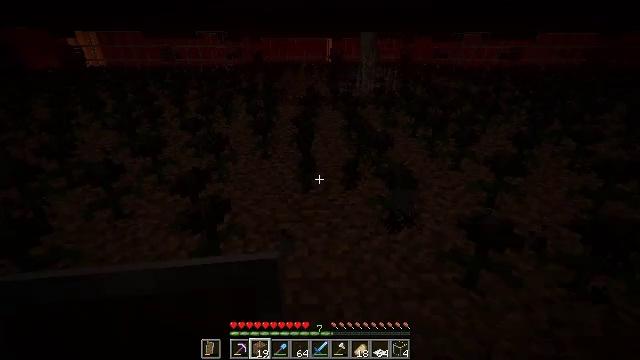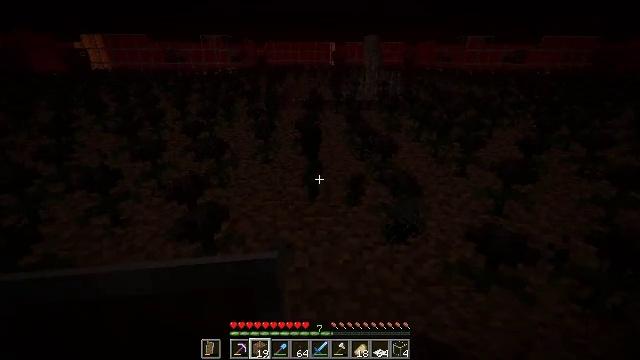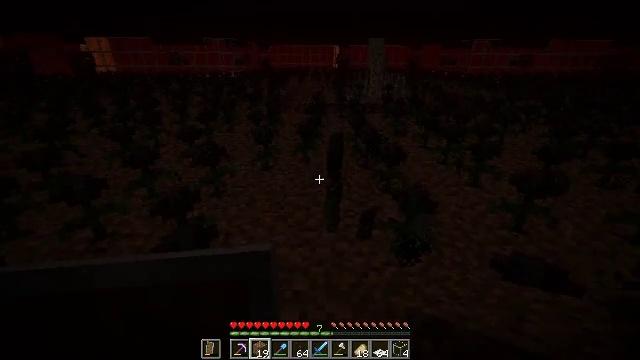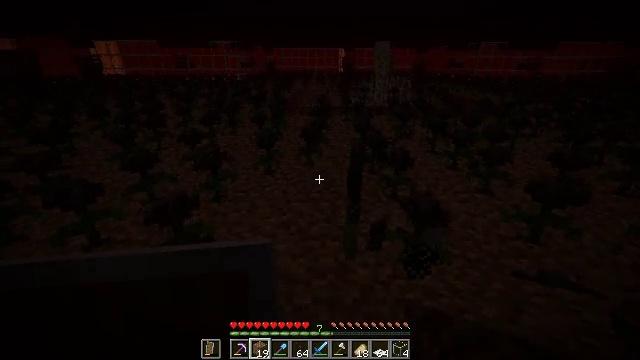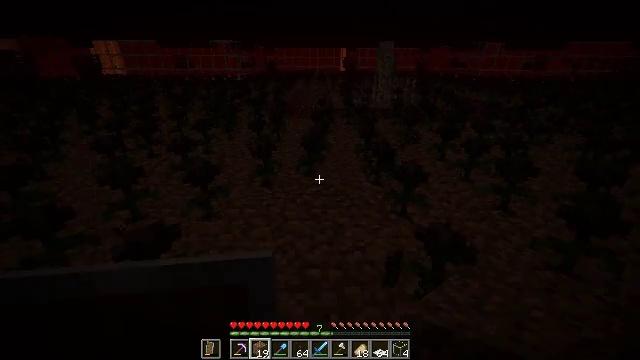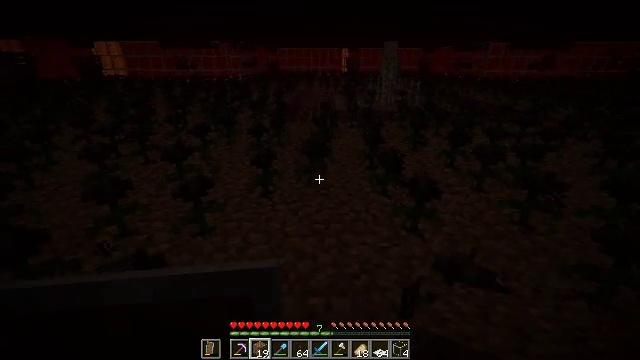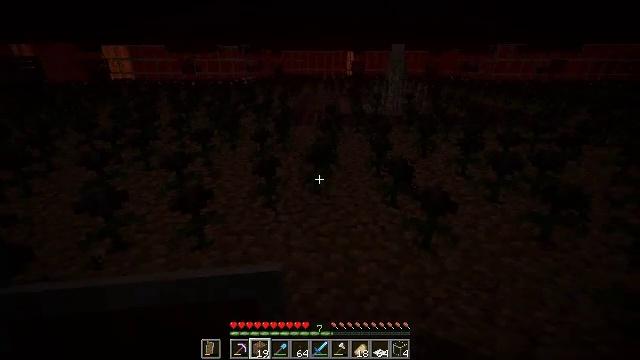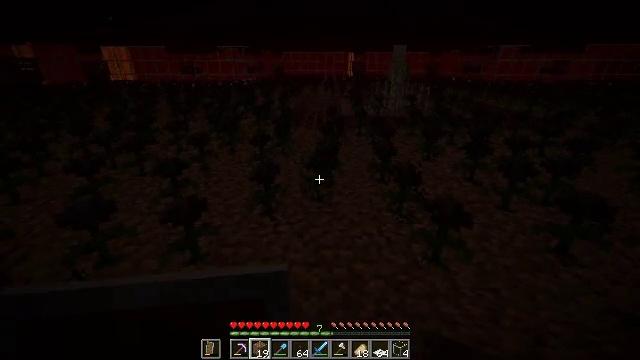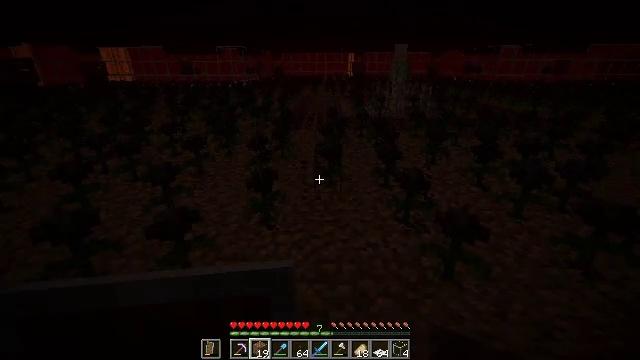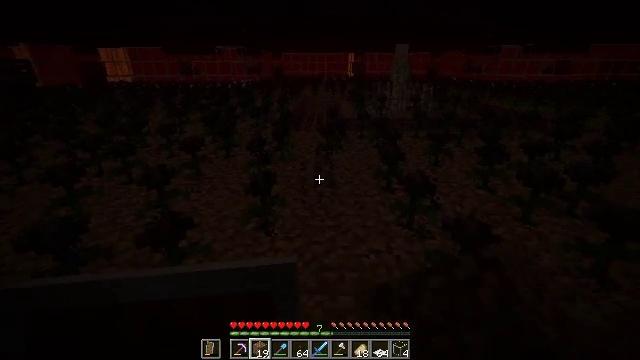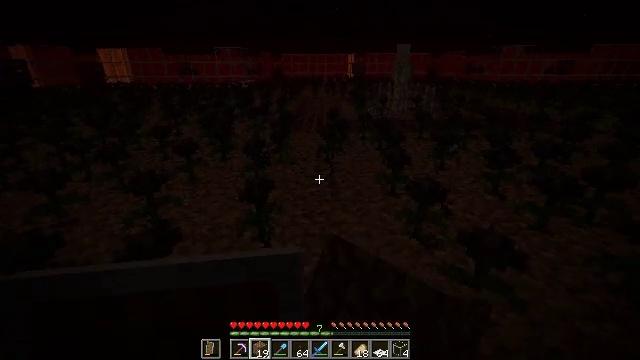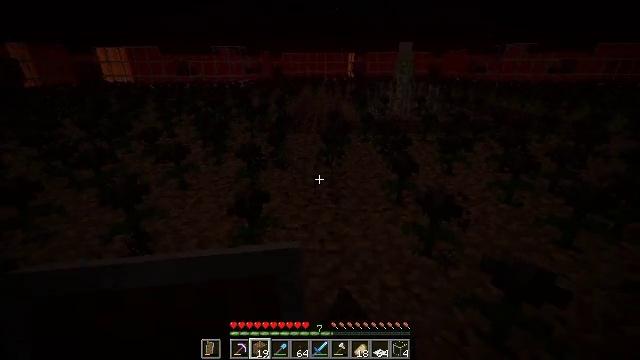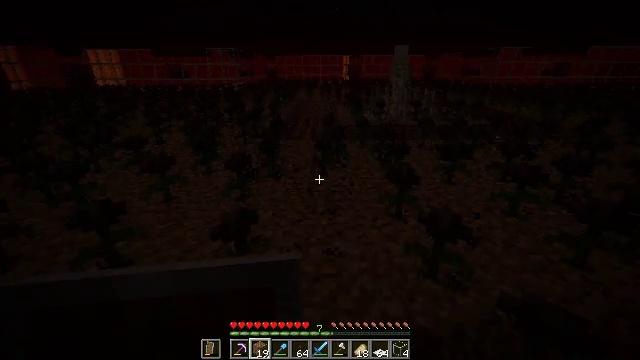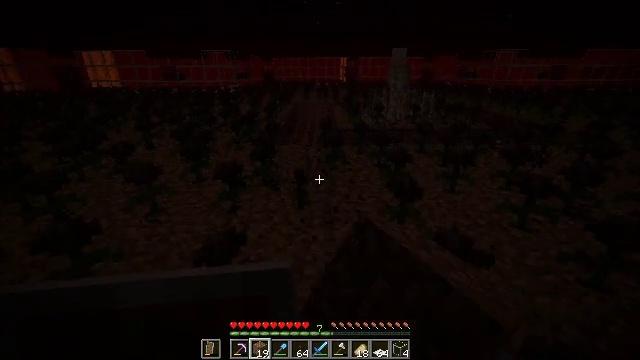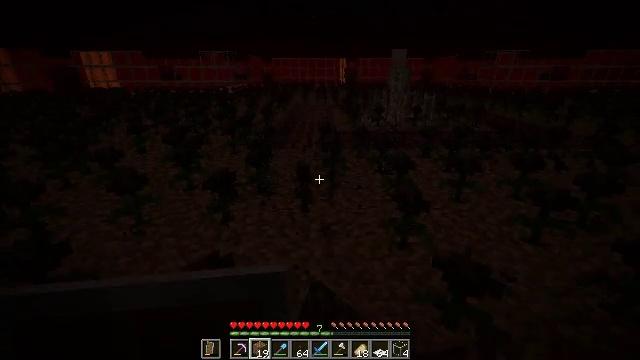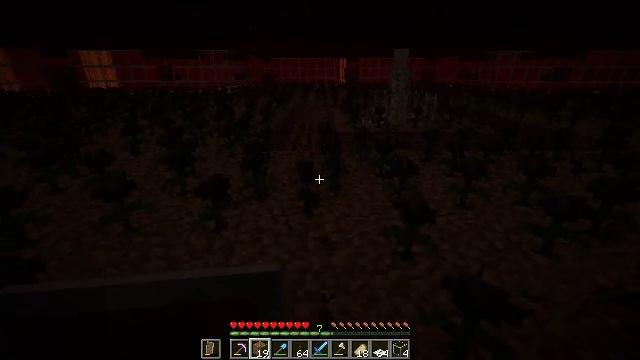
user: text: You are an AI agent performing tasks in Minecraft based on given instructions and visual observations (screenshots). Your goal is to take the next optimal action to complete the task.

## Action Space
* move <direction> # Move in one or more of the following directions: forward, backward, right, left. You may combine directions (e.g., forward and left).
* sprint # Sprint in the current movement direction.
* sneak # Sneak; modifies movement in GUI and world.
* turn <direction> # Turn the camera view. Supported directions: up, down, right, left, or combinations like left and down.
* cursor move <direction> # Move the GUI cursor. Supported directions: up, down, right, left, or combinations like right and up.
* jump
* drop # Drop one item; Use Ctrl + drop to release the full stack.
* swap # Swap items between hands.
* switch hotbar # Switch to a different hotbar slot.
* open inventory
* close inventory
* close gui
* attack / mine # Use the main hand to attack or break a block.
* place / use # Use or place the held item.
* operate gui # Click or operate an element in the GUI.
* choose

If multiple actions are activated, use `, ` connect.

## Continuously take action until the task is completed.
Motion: motion action
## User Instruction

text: Gather the dangerous wither rose.
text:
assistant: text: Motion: move forward
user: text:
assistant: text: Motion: move forward
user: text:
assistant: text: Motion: move forward, turn left
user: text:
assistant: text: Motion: move forward
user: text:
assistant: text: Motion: move forward
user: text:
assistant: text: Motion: move forward, turn left
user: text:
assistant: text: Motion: move forward
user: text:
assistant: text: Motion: move forward, attack / mine
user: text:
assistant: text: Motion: move forward, attack / mine
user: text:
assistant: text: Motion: move forward, attack / mine
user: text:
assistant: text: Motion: move forward, attack / mine
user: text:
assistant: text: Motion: move forward, turn right, attack / mine
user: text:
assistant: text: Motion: move forward, attack / mine
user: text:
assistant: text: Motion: move forward, attack / mine
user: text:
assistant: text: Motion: move forward, attack / mine
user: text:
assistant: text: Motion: move forward, attack / mine
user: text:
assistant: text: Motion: move forward, attack / mine
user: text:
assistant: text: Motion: move forward, attack / mine
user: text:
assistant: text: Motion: move forward, attack / mine
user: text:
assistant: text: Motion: move forward, attack / mine
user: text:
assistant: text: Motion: move forward, attack / mine
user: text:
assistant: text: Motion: move forward, attack / mine
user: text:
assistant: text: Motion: move forward, attack / mine
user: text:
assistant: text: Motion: move forward, attack / mine
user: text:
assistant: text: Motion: move forward, attack / mine
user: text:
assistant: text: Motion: move forward, attack / mine
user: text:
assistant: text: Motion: move forward, attack / mine
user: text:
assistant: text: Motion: move forward
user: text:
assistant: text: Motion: move forward, turn left
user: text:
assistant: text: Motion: move forward